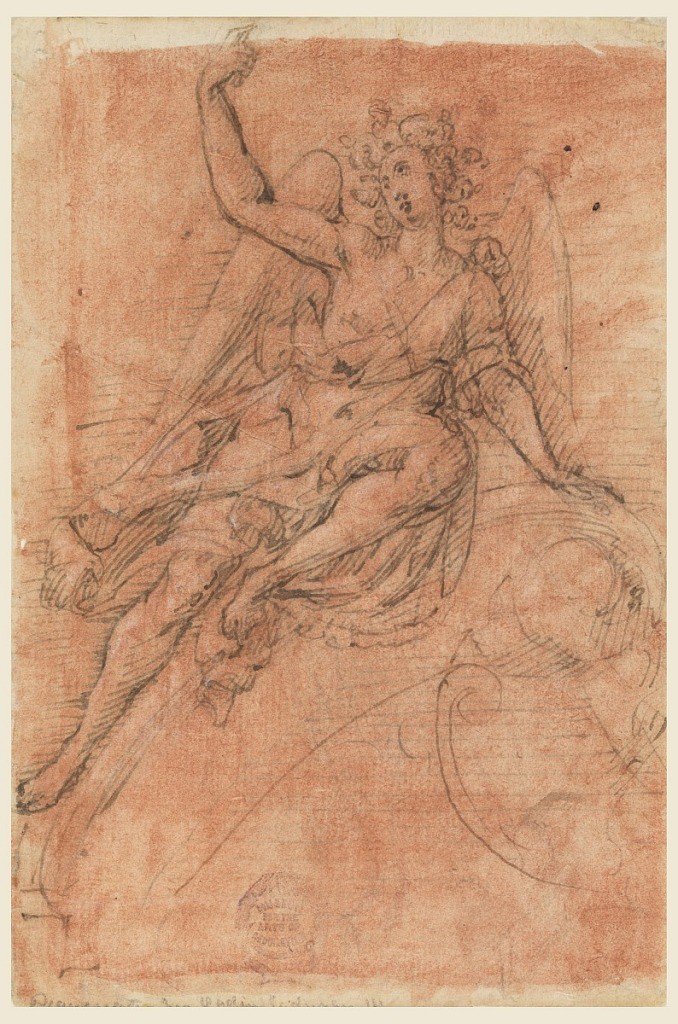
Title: Angel Seated on a Volute
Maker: Leonardo Scaglia, French, active Italy, 1640 – 1650
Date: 1640–50
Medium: Pen and black ink, brush and white gouache, chalk on cream laid paper
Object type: Drawing
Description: A winged figure reclines on an architectural element, head titled upward and right arm extended with finger pointing to heaven. Verso: a sketch in black chalk of an angel holding a cornucopia seated upon a base.